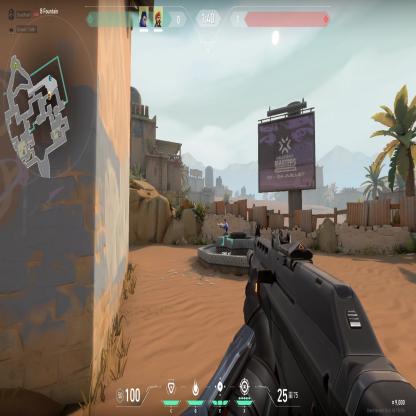
Label: teammate